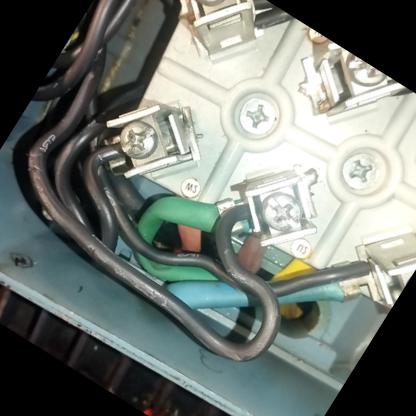
Klasa: inne